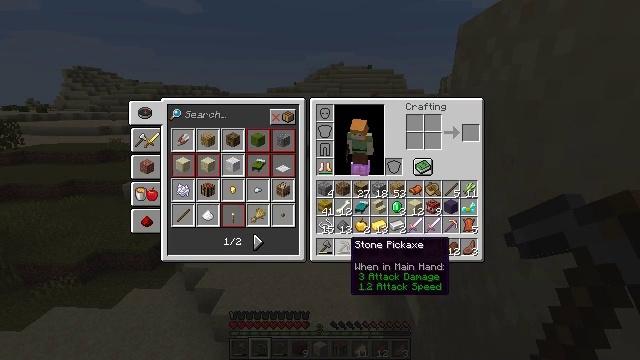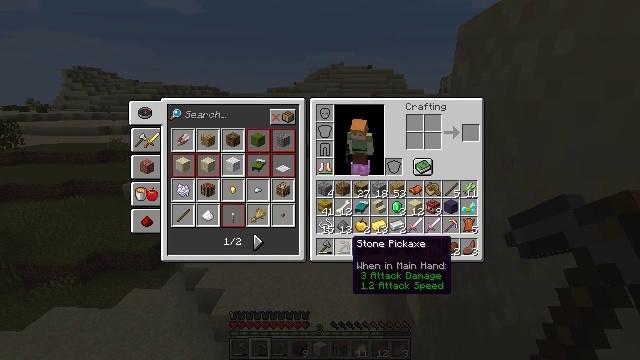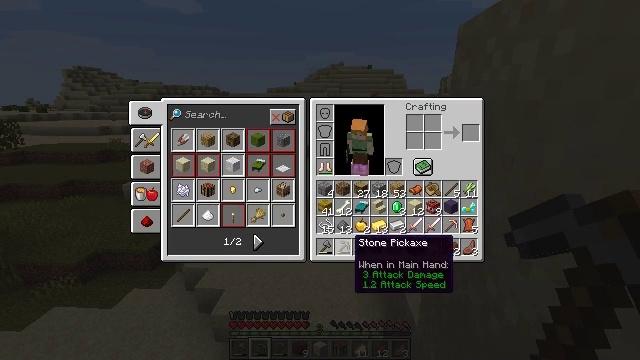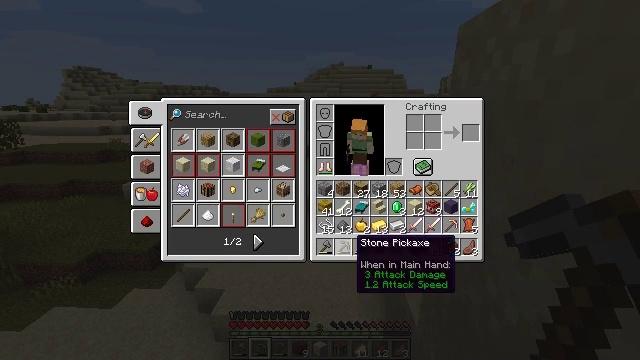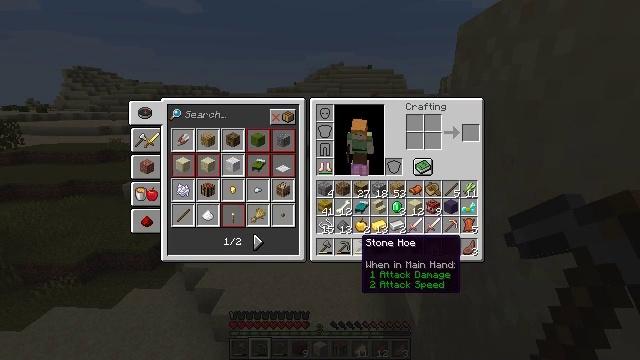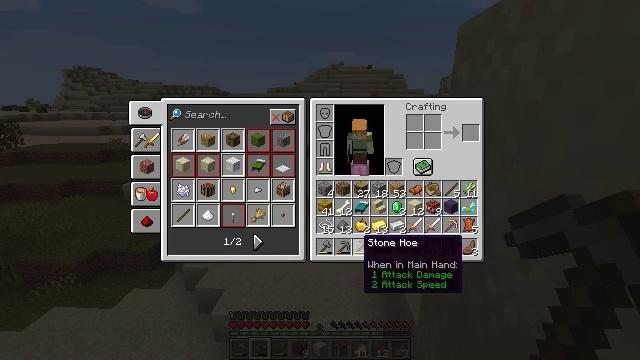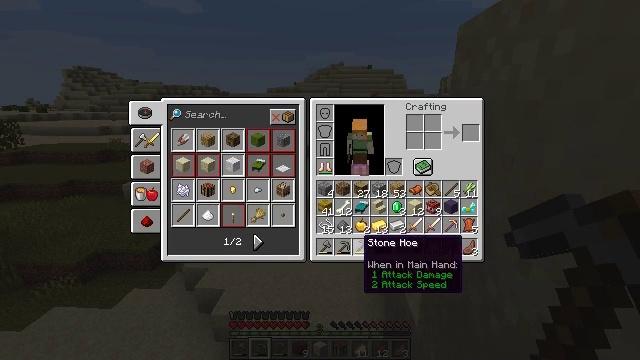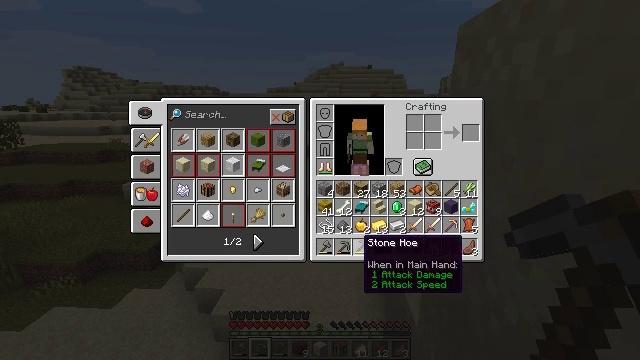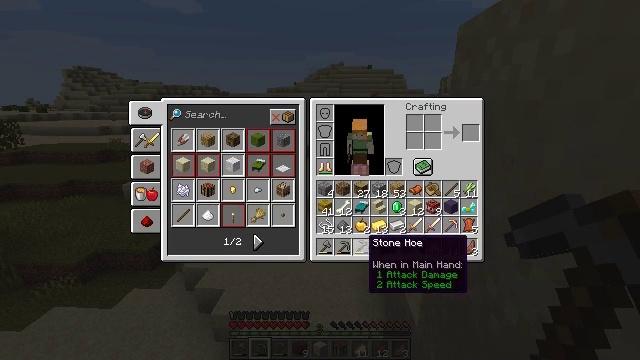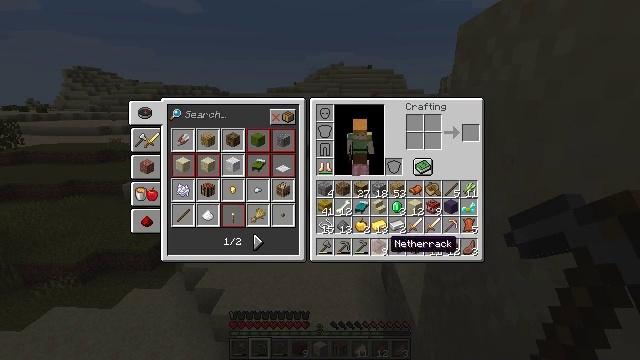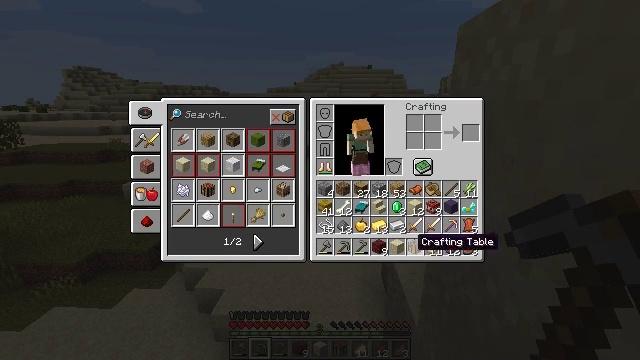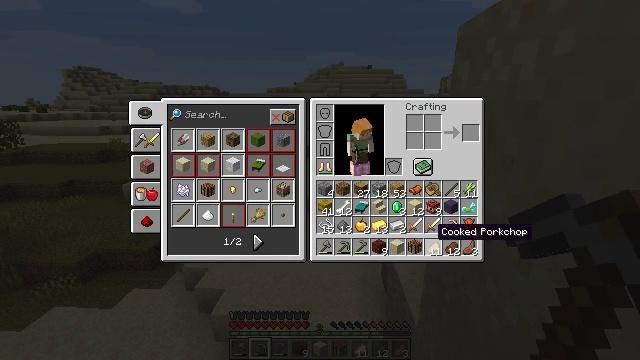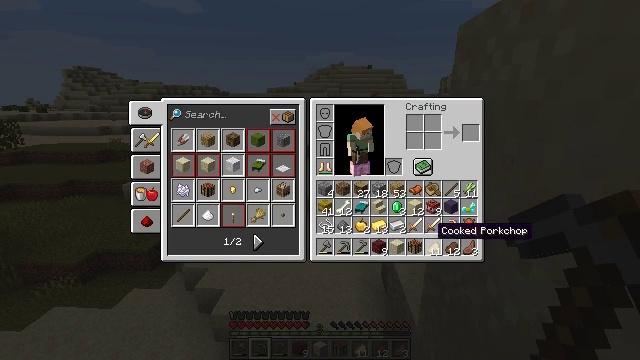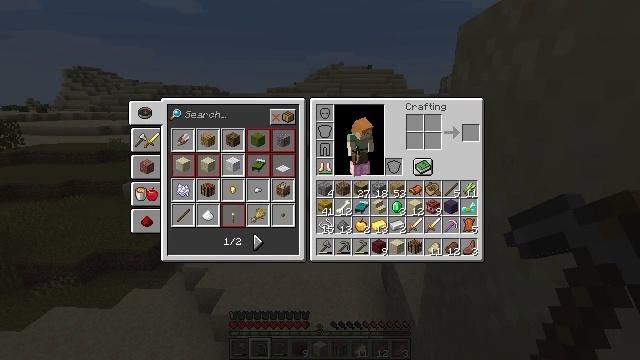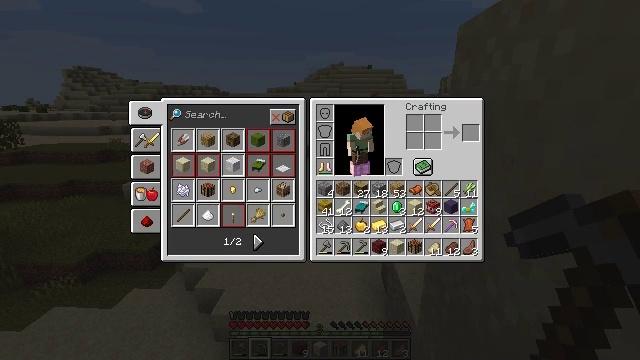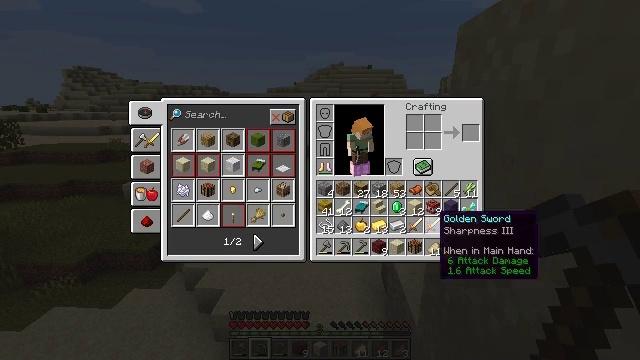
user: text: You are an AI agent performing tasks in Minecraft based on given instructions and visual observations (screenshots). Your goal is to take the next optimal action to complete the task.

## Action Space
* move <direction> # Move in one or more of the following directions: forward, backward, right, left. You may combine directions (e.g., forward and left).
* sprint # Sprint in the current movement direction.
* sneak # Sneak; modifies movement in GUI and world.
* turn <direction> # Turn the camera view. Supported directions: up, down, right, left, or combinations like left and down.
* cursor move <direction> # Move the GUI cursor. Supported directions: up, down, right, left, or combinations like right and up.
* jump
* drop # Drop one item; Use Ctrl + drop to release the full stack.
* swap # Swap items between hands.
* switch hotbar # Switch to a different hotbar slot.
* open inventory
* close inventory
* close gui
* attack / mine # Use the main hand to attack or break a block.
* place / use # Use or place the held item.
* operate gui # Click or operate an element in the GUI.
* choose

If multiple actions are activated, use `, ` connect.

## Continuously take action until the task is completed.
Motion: motion action
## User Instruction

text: Remove a cut sandstone from the inventory.
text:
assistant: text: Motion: no_op
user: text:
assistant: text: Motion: no_op
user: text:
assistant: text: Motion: no_op
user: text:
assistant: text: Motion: no_op
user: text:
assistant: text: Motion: no_op
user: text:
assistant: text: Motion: no_op
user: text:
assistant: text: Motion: no_op
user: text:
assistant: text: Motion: no_op
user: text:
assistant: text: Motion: cursor move right
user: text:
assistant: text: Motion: cursor move right
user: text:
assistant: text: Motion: cursor move right and up
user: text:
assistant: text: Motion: no_op
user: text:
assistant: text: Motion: no_op
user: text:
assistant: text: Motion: no_op
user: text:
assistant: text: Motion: cursor move up
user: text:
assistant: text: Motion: cursor move up
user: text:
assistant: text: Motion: no_op
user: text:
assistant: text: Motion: no_op
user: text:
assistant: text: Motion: no_op
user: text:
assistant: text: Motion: no_op
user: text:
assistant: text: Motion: no_op
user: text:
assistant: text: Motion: no_op
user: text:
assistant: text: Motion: no_op
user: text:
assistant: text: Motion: no_op
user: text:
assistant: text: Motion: no_op
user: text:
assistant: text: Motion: cursor move left
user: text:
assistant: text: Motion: cursor move left
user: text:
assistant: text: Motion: no_op
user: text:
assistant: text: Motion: no_op
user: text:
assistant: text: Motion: no_op